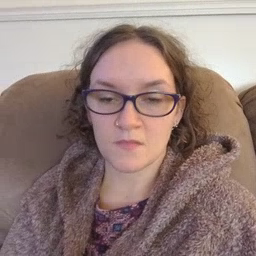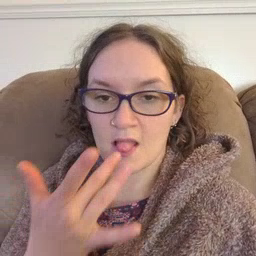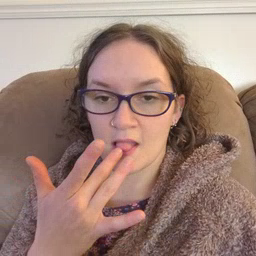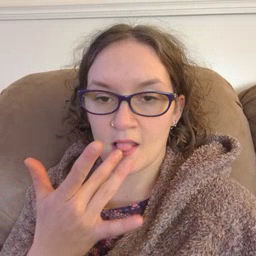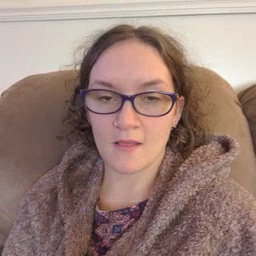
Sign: taste